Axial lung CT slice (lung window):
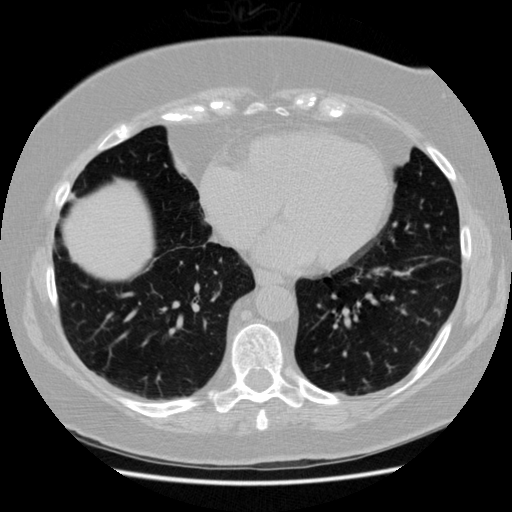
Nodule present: no